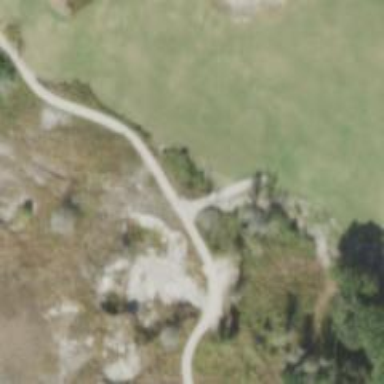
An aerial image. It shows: Path for both roads and golfers.